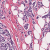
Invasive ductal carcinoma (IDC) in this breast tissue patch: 1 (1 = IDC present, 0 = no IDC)